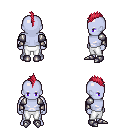
a pixel art fantasy rpg character, male body template, dark elf, purple skin, steel arm armor, white pants, ruby red mohawk hairstyle, metal boots, four views (front, back, left, right), 2x2 character sprite sheet, small pixel art, hard edges, no anti-aliasing